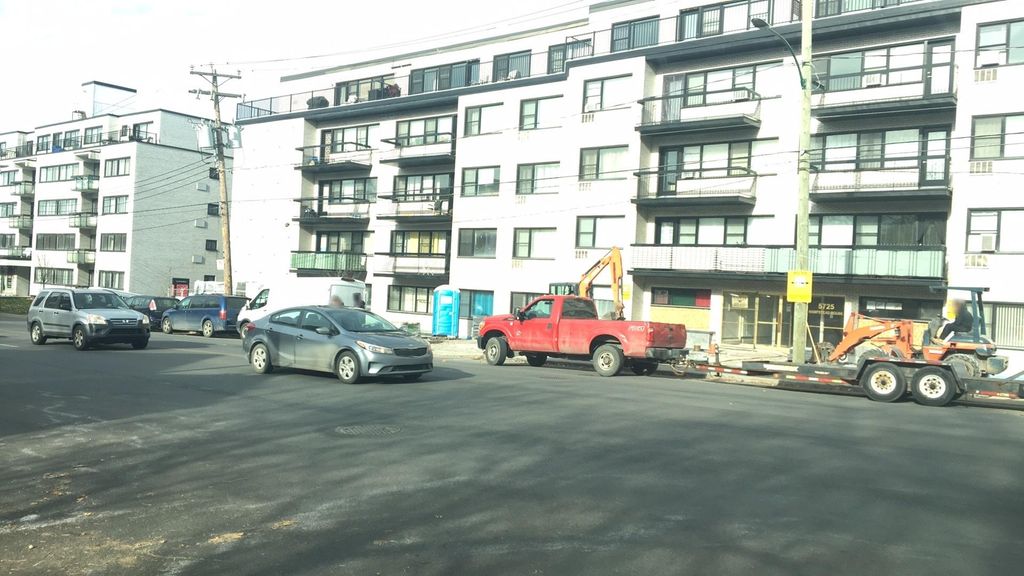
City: montreal